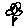
Label: flower